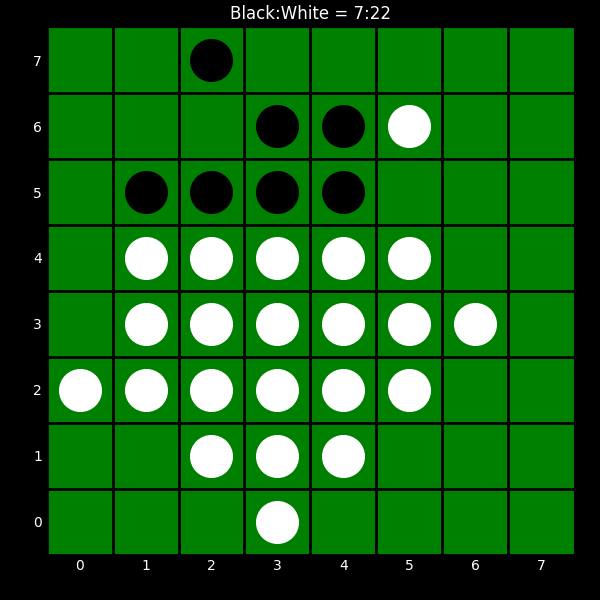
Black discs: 7
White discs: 22